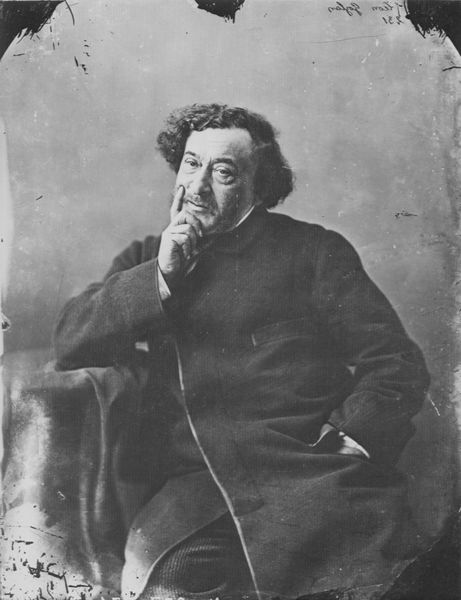
Titel: Léon Gozlan (1816-1866)
Künstler: Gaspard-Félix Tournachon
Schlagwörter: hand, kopf, mann, schatten, weiß, sitzen, finger, frisur, geste, grau, haar, hintergrund, licht, mund, nase, schwarz, stirn, stuhl, tisch, blick, tuch, hochformat, rock, alt, anzug, bart, hose, jacke, schnurrbart, arm, augen, falten, gesicht, kragen, mensch, ärmel, bildnis, herr, portrait, porträt, signatur, tischdecke, haare, mantel, pose, sitzend, decke, saum, kinn, lippen, locken, schrift, wangen, düster, lehne, haltung, schnäuzer, zeigefinger, dichter, brauen, pupillen, gestreift, nachdenklich, verträumt, ellenbogen, aufstützen, naht, sakko, schnauzer, tränensäcke, lächelnd, lider, geneigt, unscharf, foto, fotografie, photographie, denken, gestützt, komponist, schwarzweiß, text, augenringe, denker, spiegelverkehrt, manschette, posieren, tasche, photo, kaputt, aufgestützt, müde, manteltasche, lehnend, aufnahme, handschrift, ablage, studio, kratzer, jackentasche, verschmitzt, beschädigt, stuh, atelieraufnahme, phot, lichtbild, schwerzweiß, potrtät, nachdenklicher künstler